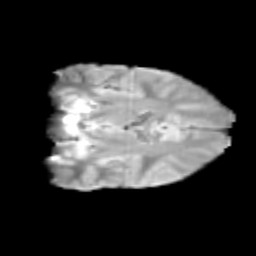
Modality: T2w
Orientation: coronal
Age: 11
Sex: male
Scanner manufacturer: siemens
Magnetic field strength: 3 T
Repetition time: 3.8 s
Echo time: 0.07 s